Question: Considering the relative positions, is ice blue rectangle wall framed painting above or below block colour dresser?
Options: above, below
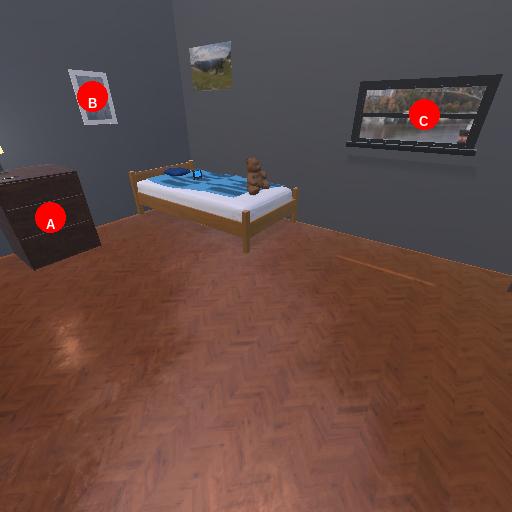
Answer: above